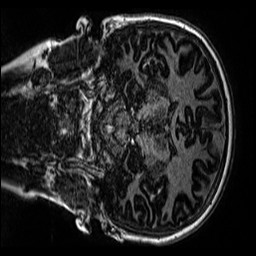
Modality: MP2RAGE
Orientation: coronal
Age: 12
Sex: female
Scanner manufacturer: siemens
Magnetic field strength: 3 T
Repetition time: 4 s
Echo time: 0.00299 s